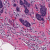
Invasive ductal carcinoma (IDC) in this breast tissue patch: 0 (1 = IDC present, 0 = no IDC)